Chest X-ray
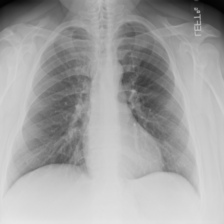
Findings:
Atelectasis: negative
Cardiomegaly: negative
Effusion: negative
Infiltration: negative
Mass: negative
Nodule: negative
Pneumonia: negative
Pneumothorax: negative
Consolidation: negative
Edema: negative
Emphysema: negative
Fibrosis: negative
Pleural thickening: negative
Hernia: negative